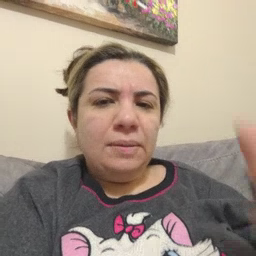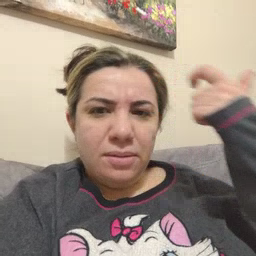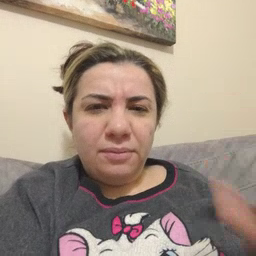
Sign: because